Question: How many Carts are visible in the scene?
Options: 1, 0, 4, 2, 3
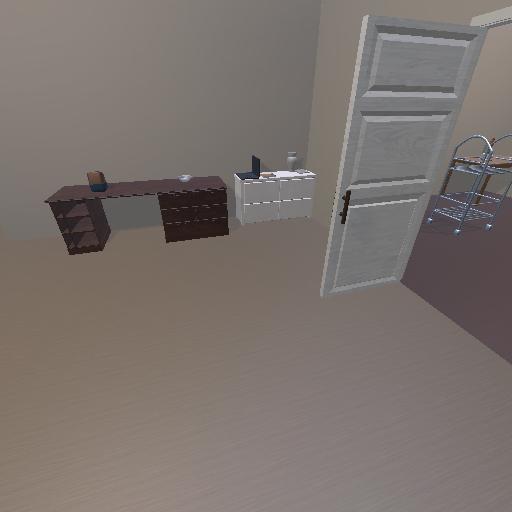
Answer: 1